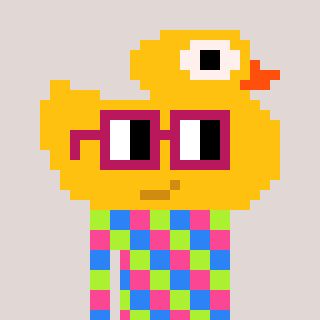
a pixel art character with square dark red glasses, a ducky-shaped head and a gold-colored body on a warm background